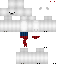
A female animal skin with pale skin, wearing white bald dressed in a white robe top and white pants, featuring a closed mouth.